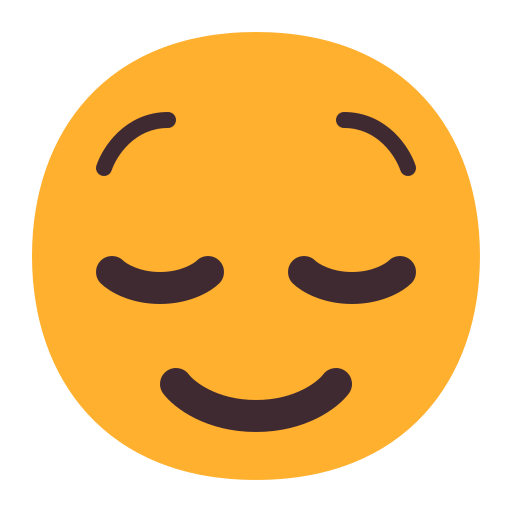
relieved face flat